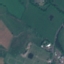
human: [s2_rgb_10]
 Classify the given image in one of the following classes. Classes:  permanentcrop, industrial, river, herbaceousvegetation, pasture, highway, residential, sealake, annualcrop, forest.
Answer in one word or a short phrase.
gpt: Pasture